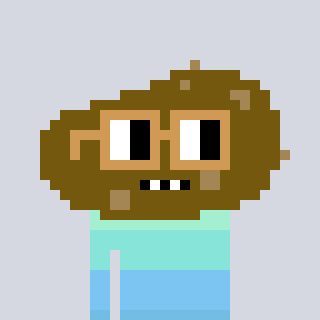
a pixel art character with square brown glasses, a potato-shaped head and a computerblue-colored body on a cool background